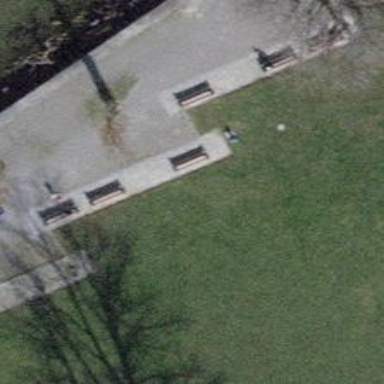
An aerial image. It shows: Bench.